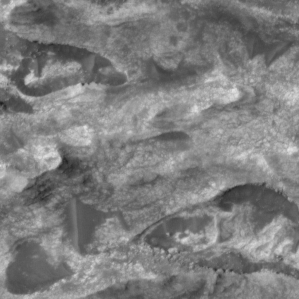
Label: non_frost